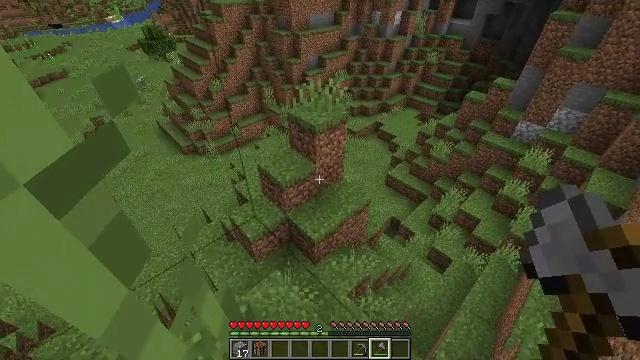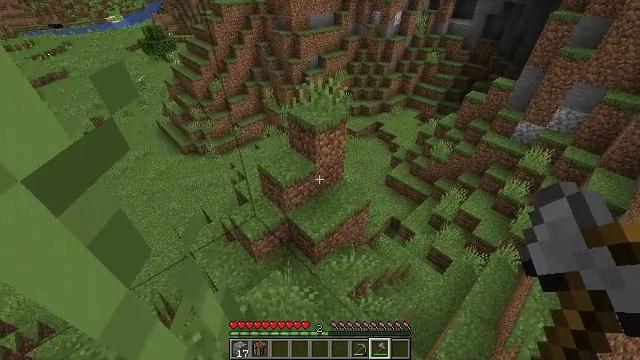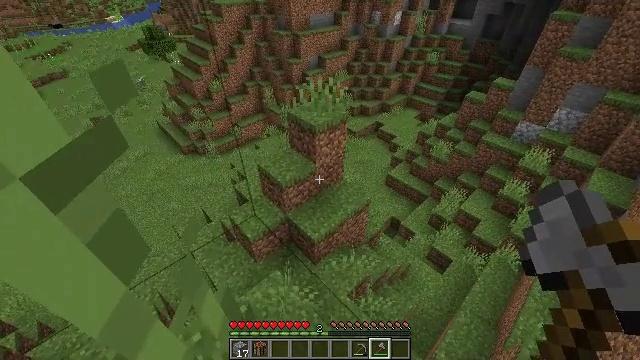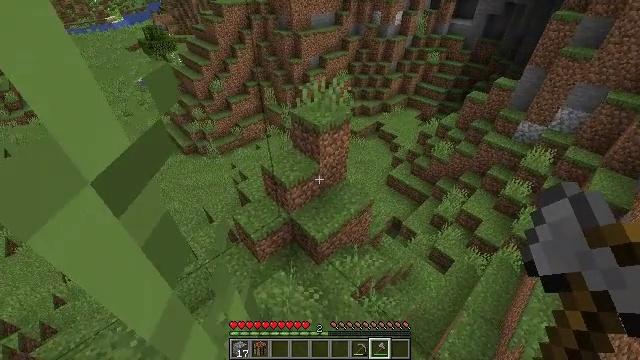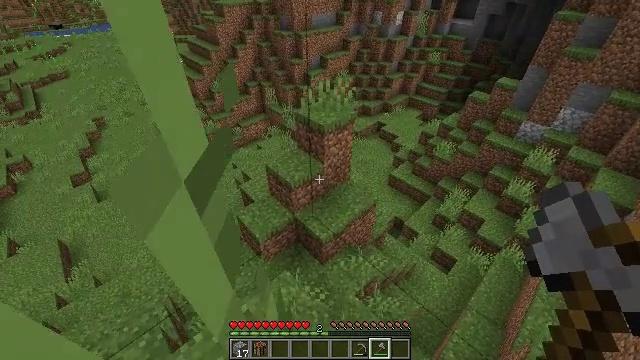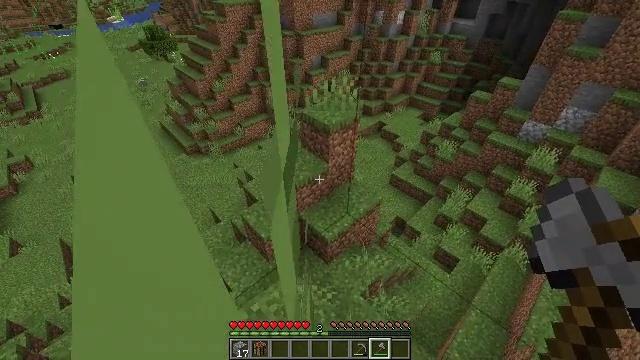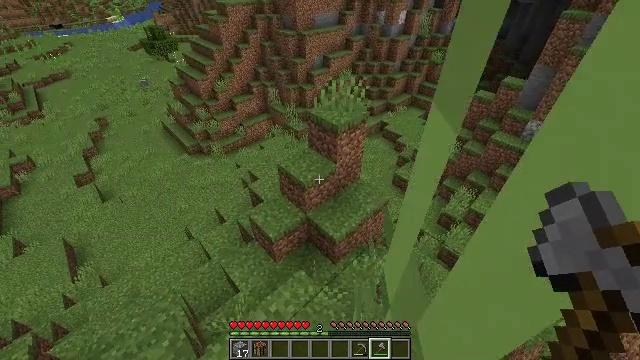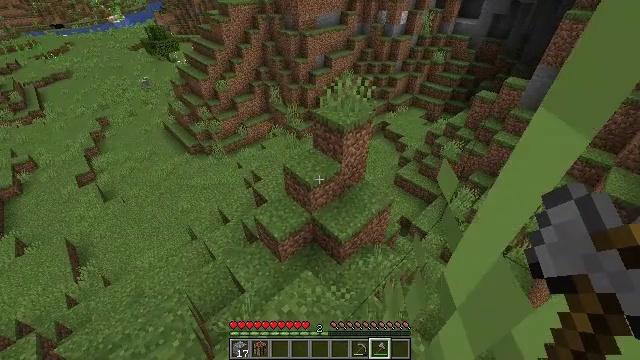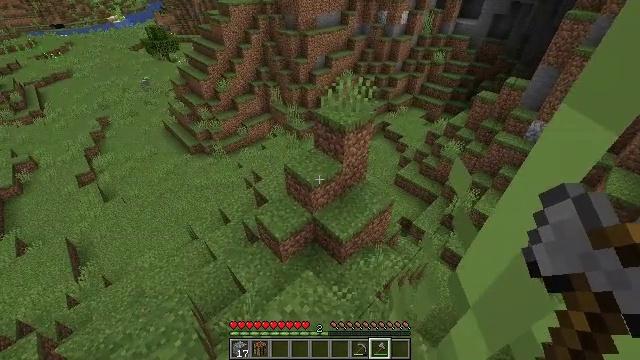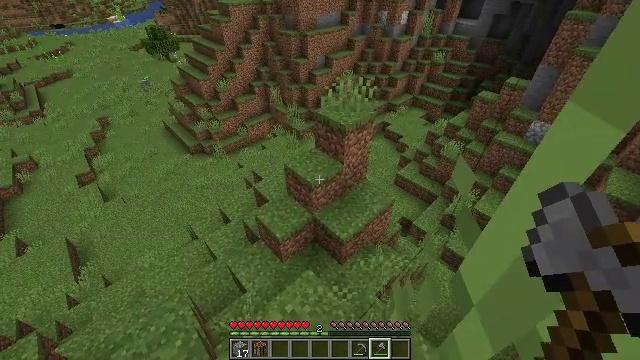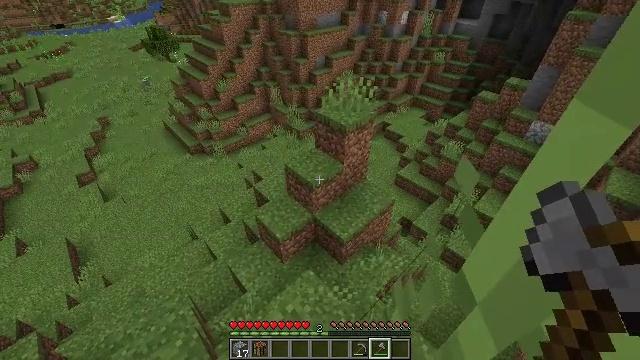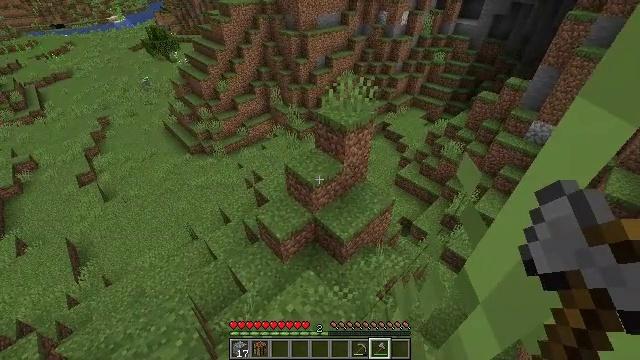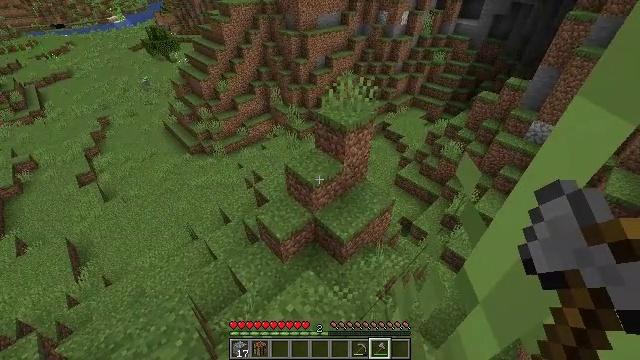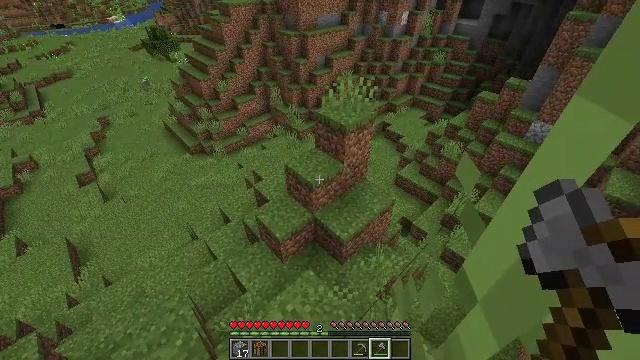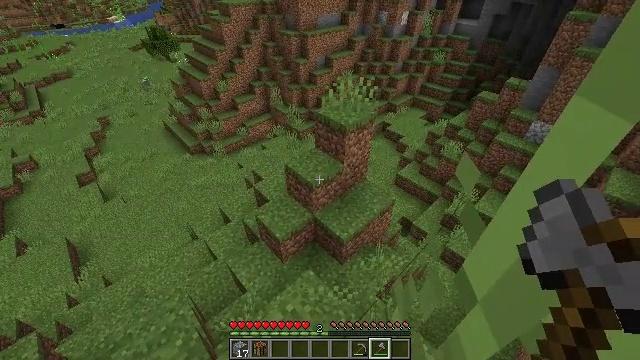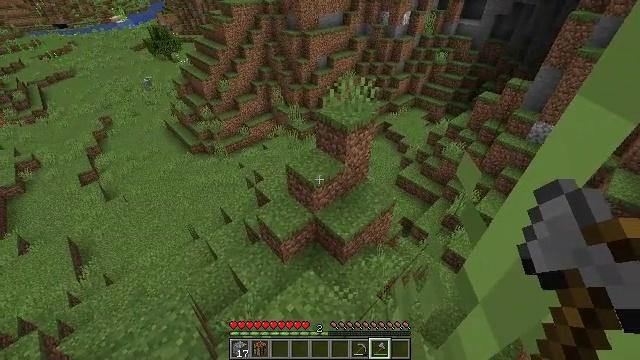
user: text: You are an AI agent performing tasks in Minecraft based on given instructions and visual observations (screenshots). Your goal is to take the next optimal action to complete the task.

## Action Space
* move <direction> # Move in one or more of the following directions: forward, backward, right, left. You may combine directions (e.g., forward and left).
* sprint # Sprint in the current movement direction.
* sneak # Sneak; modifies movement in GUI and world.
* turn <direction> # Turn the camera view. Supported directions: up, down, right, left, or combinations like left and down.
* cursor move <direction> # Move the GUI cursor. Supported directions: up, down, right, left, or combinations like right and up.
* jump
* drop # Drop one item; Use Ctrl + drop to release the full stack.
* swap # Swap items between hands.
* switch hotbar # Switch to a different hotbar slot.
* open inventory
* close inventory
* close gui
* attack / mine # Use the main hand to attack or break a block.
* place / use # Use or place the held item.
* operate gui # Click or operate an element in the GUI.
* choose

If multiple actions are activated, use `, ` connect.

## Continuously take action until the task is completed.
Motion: motion action
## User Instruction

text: Break the pink tulip to gather it.
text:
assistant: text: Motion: no_op
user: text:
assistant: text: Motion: no_op
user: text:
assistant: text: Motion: move left
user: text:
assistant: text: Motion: move left
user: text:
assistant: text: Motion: move left
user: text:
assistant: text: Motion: no_op
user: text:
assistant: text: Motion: no_op
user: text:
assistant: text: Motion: no_op
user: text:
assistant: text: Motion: no_op
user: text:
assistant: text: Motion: no_op
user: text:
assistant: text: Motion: no_op
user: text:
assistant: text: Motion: no_op
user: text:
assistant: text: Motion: no_op
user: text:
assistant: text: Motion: no_op
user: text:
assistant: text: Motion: no_op
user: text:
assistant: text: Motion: turn left and up
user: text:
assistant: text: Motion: turn left and up
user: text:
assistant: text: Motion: turn left and up
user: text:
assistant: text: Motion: no_op
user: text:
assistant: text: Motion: no_op
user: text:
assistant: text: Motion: no_op
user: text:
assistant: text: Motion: no_op
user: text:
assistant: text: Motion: no_op
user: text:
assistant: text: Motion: no_op
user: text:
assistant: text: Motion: no_op
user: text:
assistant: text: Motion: no_op
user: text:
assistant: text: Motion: no_op
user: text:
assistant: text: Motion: no_op
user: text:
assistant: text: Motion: no_op
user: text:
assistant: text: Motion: no_op